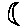
Label: moon